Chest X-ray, PA view. Patient: 53 years old, sex M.
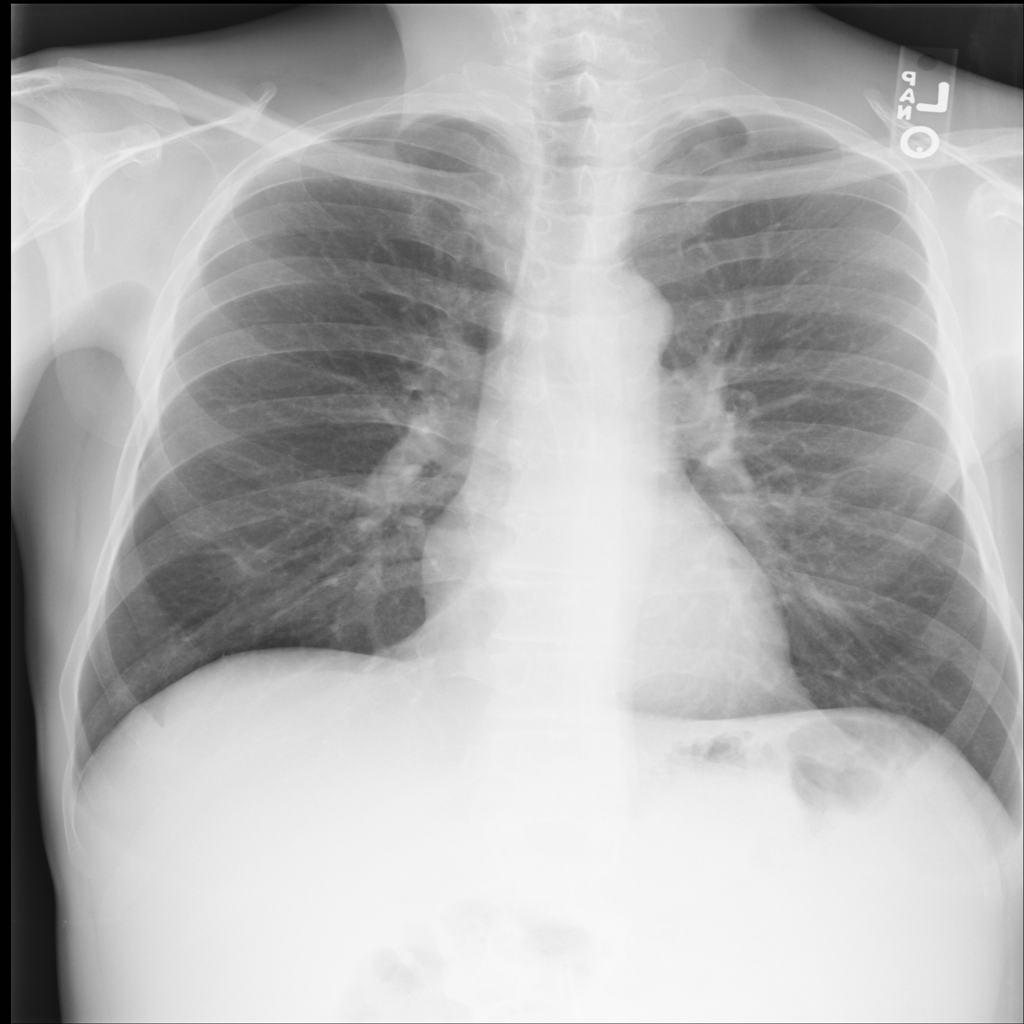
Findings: No Finding